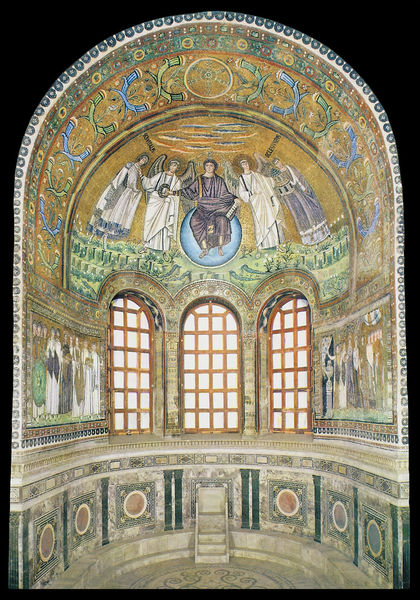
Titel: San Vitale
Standort: Ravenna, S. Vitale (EU - I - Emilia-Romagna)
Schlagwörter: himmel, fenster, marmor, stein, kirche, boden, gold, engel, treppe, thron, stufen, mosaik, rom, halbrund, christus, jesus, apsis, fresken, chor, heilige, weltkugel, aachen, weltenherrscher, mosaiken